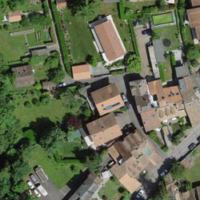
EUNIS habitat code: 55
Species observed at this site:
Scilla bifolia